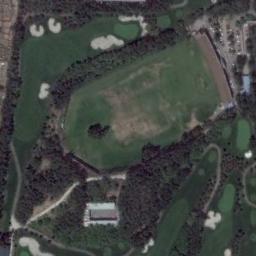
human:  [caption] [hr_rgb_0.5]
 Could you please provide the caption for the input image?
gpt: Many trees are near the golf course .

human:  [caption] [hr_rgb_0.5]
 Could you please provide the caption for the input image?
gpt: There are a few bunkers and a few paths on a large green lawn on the golf course with many trees and several buildings .

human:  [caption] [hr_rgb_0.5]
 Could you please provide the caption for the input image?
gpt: The golf course has some fairways, Roads, Barrier trees and sandpits .

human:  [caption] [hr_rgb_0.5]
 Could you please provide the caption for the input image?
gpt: There are six bunkers scattered along the road .

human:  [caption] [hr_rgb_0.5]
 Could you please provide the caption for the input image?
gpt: There are some bunkers and trees on the golf course .